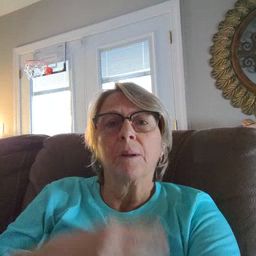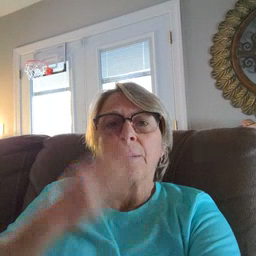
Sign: goose